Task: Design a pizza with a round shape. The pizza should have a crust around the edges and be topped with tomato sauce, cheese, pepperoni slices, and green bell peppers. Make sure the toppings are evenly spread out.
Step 44:
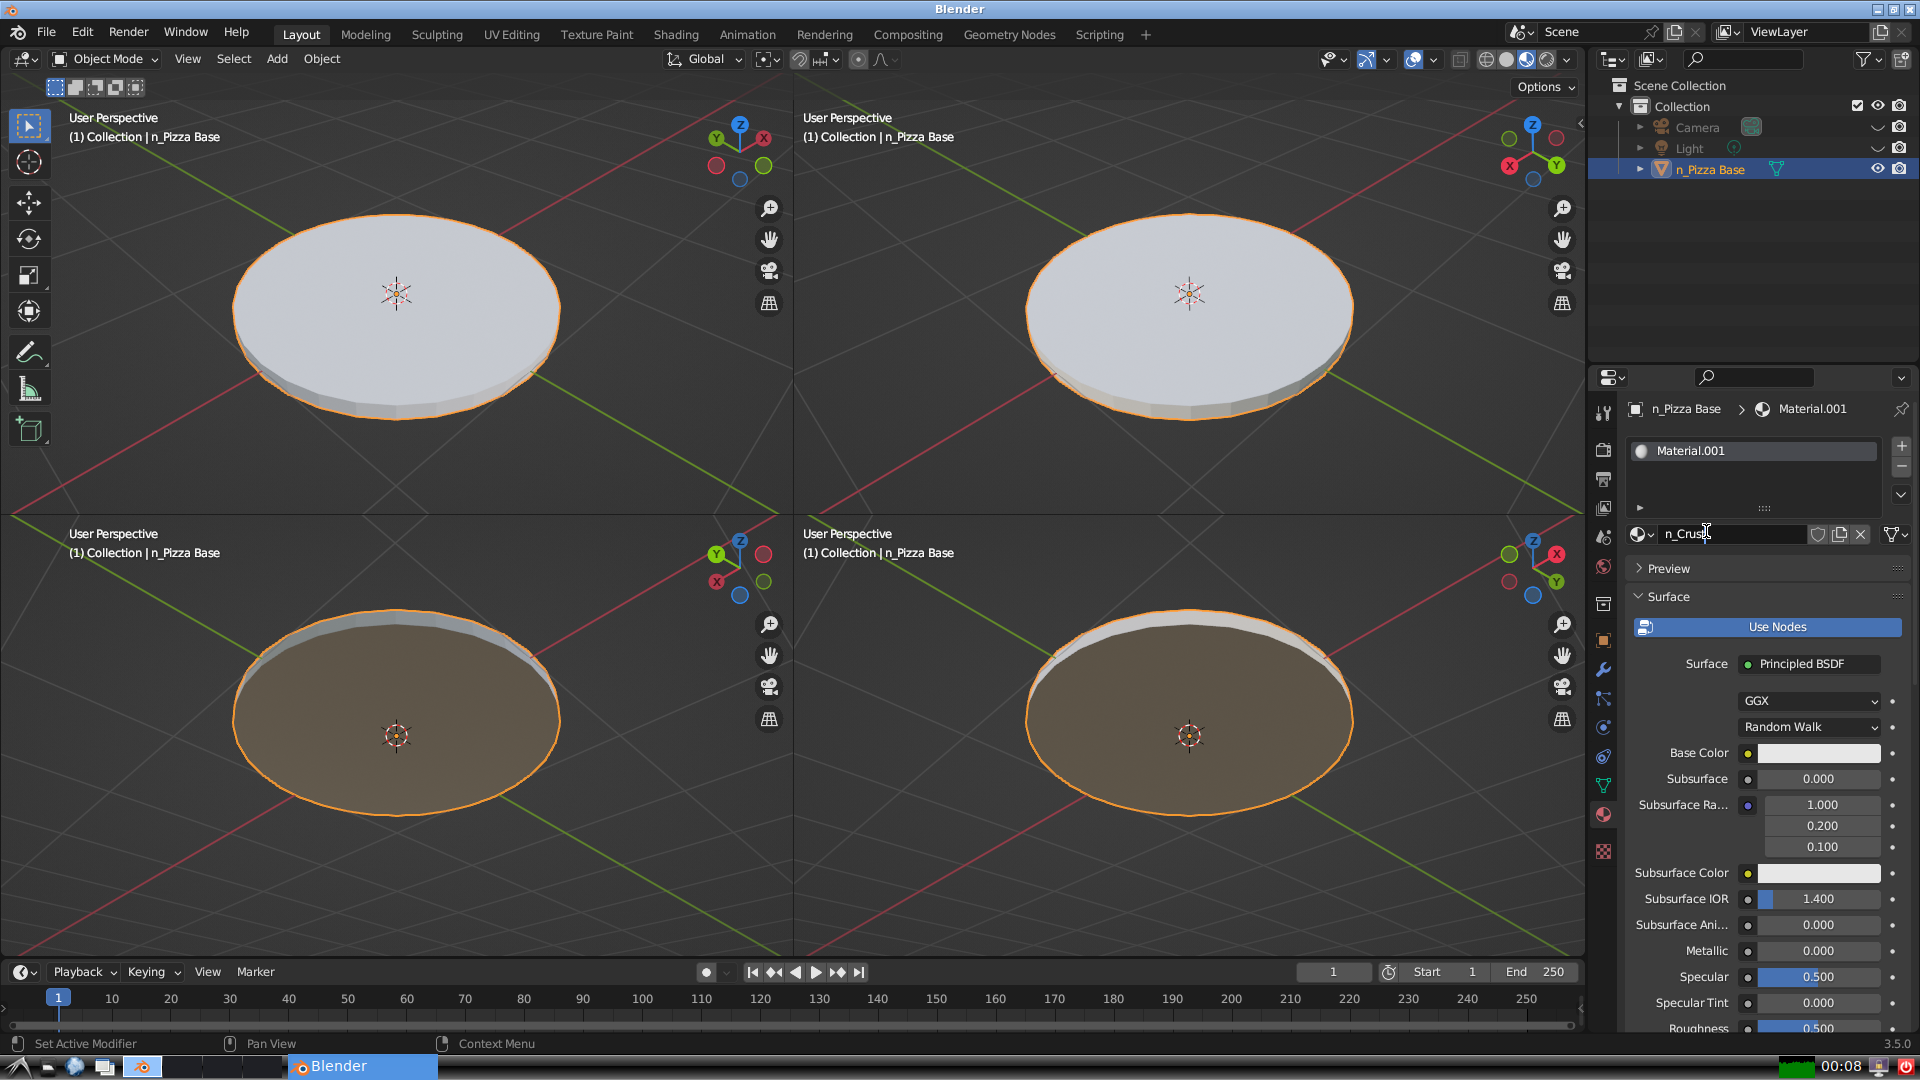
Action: {"key_press": ['Return']}